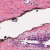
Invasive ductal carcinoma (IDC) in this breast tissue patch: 0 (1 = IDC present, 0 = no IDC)